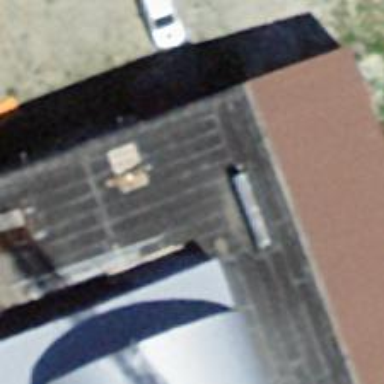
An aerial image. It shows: Picnic shelter provides comfortable rest area.